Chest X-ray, PA view. Patient: 39 years old, sex M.
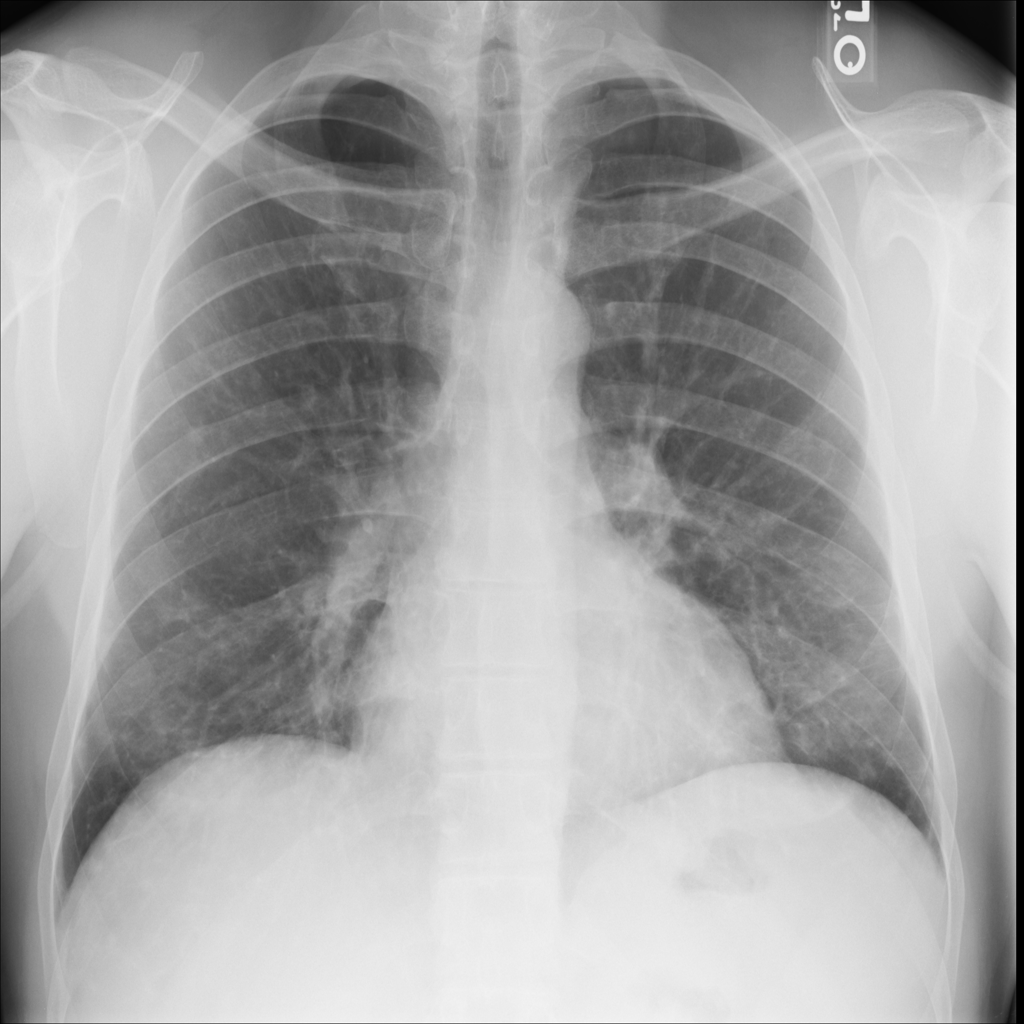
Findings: Nodule